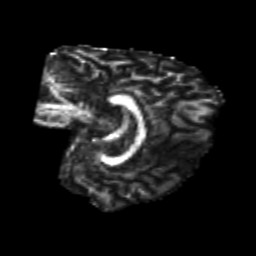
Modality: FA
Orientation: sagittal
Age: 20
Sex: female
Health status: healthy
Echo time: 0.074 s